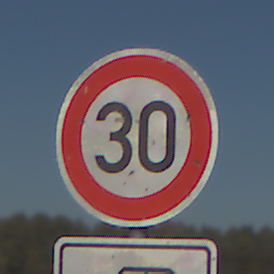
Verkehrszeichen: Geschwindigkeit30
Zusatzzeichen unten: HinweisDurchSinnbild14
Umgebung: Outdoor, Nature
Tageszeit: MorningAfternoon
Wetter: Clear
Licht: Natural
Jahreszeit: Autumn
Kontrast: HighContrast